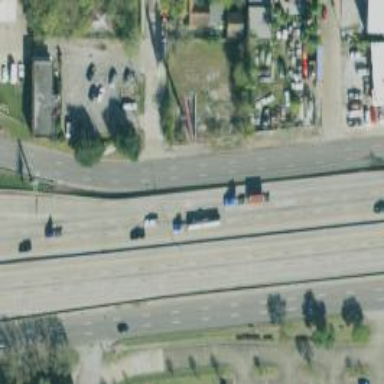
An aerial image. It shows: Motorway junction.